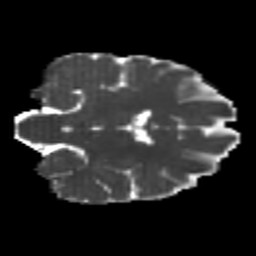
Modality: MD
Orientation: coronal
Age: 21
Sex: female
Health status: healthy
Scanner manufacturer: philips
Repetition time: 7.384 s
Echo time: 0.08599 s